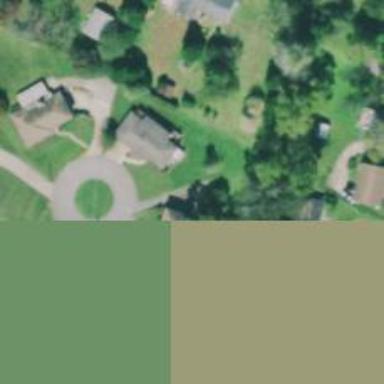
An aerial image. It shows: Driveway.